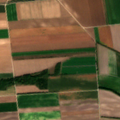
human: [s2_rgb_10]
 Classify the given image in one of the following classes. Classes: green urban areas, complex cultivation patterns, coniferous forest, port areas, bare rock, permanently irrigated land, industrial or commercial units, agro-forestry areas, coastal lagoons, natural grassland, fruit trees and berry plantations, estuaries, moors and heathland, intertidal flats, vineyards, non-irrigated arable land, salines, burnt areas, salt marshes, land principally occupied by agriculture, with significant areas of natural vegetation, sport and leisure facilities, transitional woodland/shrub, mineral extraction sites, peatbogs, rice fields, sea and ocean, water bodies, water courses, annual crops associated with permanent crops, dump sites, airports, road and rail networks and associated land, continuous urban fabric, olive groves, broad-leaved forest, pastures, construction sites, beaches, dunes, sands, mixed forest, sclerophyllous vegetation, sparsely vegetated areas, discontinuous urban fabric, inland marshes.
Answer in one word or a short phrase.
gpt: non-irrigated arable land